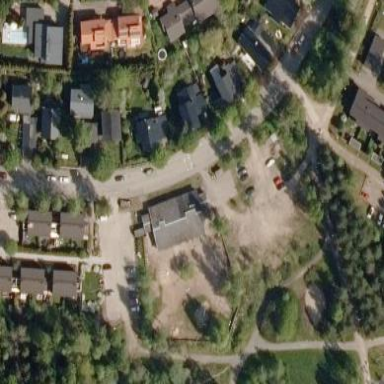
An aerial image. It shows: Kindergarten.